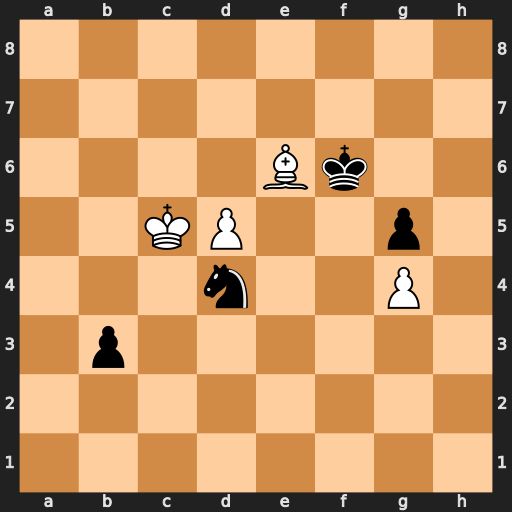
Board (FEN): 8/8/4Bk2/2KP2p1/3n2P1/1p6/8/8
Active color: w
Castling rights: -
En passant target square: -
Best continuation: Kxd4 b2 Bf5 b1=R Bxb1